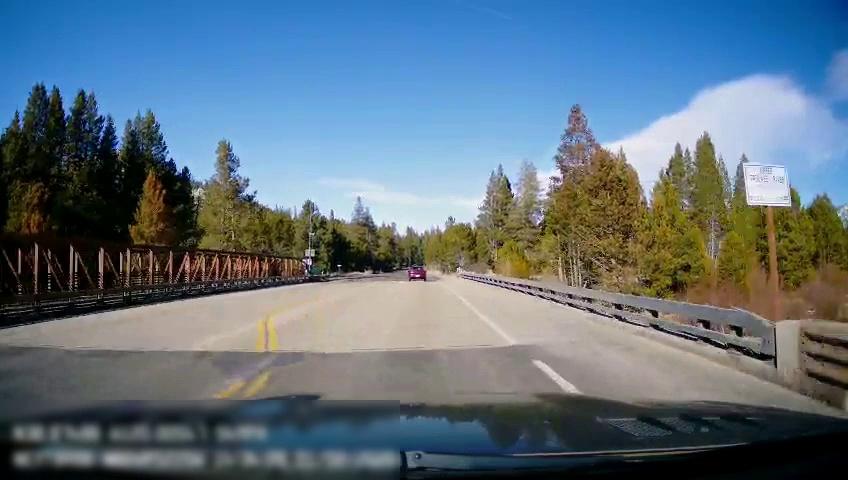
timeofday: Day
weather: Sunny
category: Drivable Space
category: Vehicles | Car
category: Lanes | Current Lane
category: Lanes | Current Lane
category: Traffic | Signs